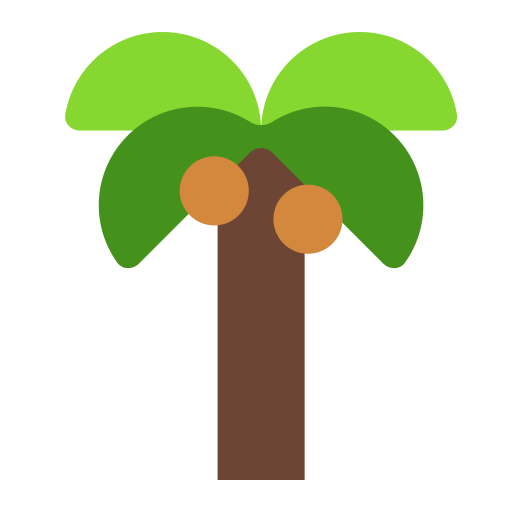
palm tree flat